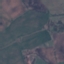
Label: Pasture